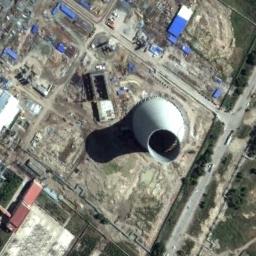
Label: thermal_power_station